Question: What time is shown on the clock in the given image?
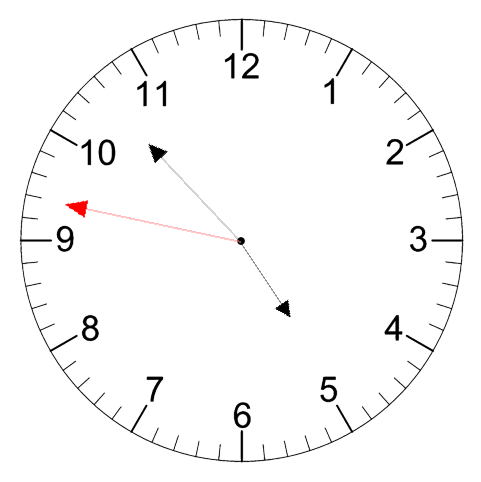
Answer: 04:52:47